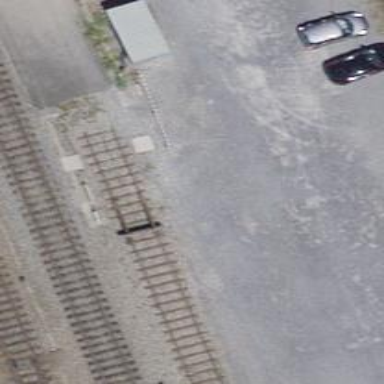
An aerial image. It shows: Railway buffer stop.